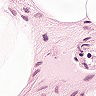
Metastatic tissue present: no